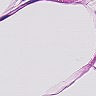
Metastatic tissue present: no